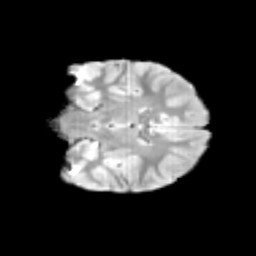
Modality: T2w
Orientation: coronal
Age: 9
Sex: male
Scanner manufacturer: siemens
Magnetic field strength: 3 T
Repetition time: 3.8 s
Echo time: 0.07 s